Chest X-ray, PA view. Patient: 55 years old, sex M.
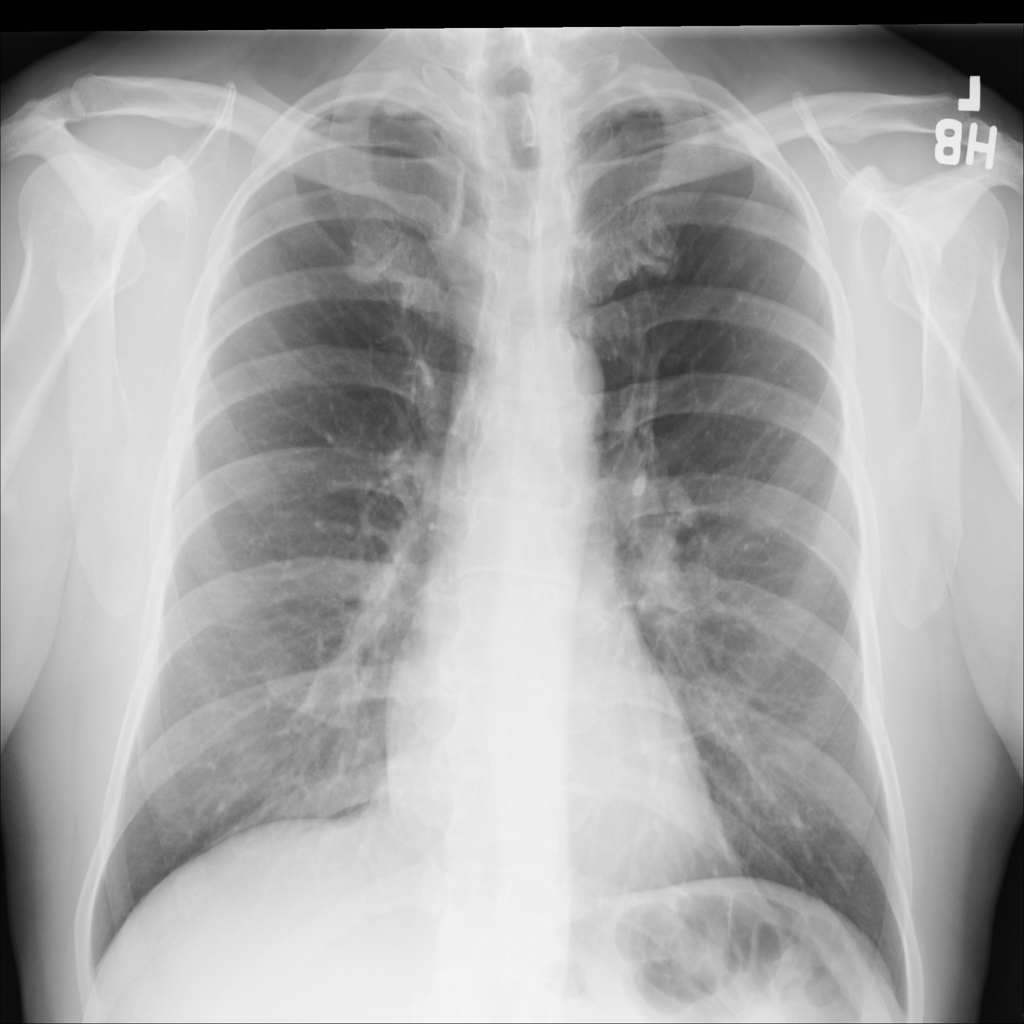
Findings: No Finding